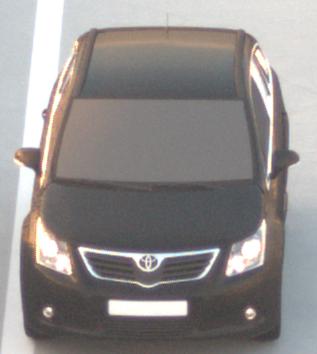
Make: Toyota
Model: Avensis 1.6
Detailed model: Avensis (T27) Notch Back
Model produced from: 2009/01
Model produced until: 2010/08
Doors: 4
Color: black
Road condition: dry road
Daytime: sunrise or sunset
Contrast: medium contrast